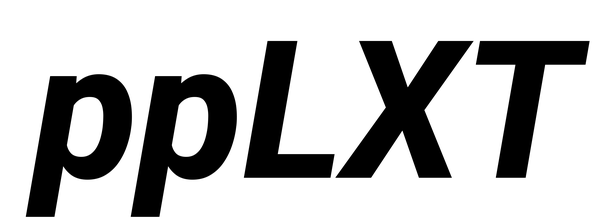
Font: Roboto-Italic_ExtraBold_Italic